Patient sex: M
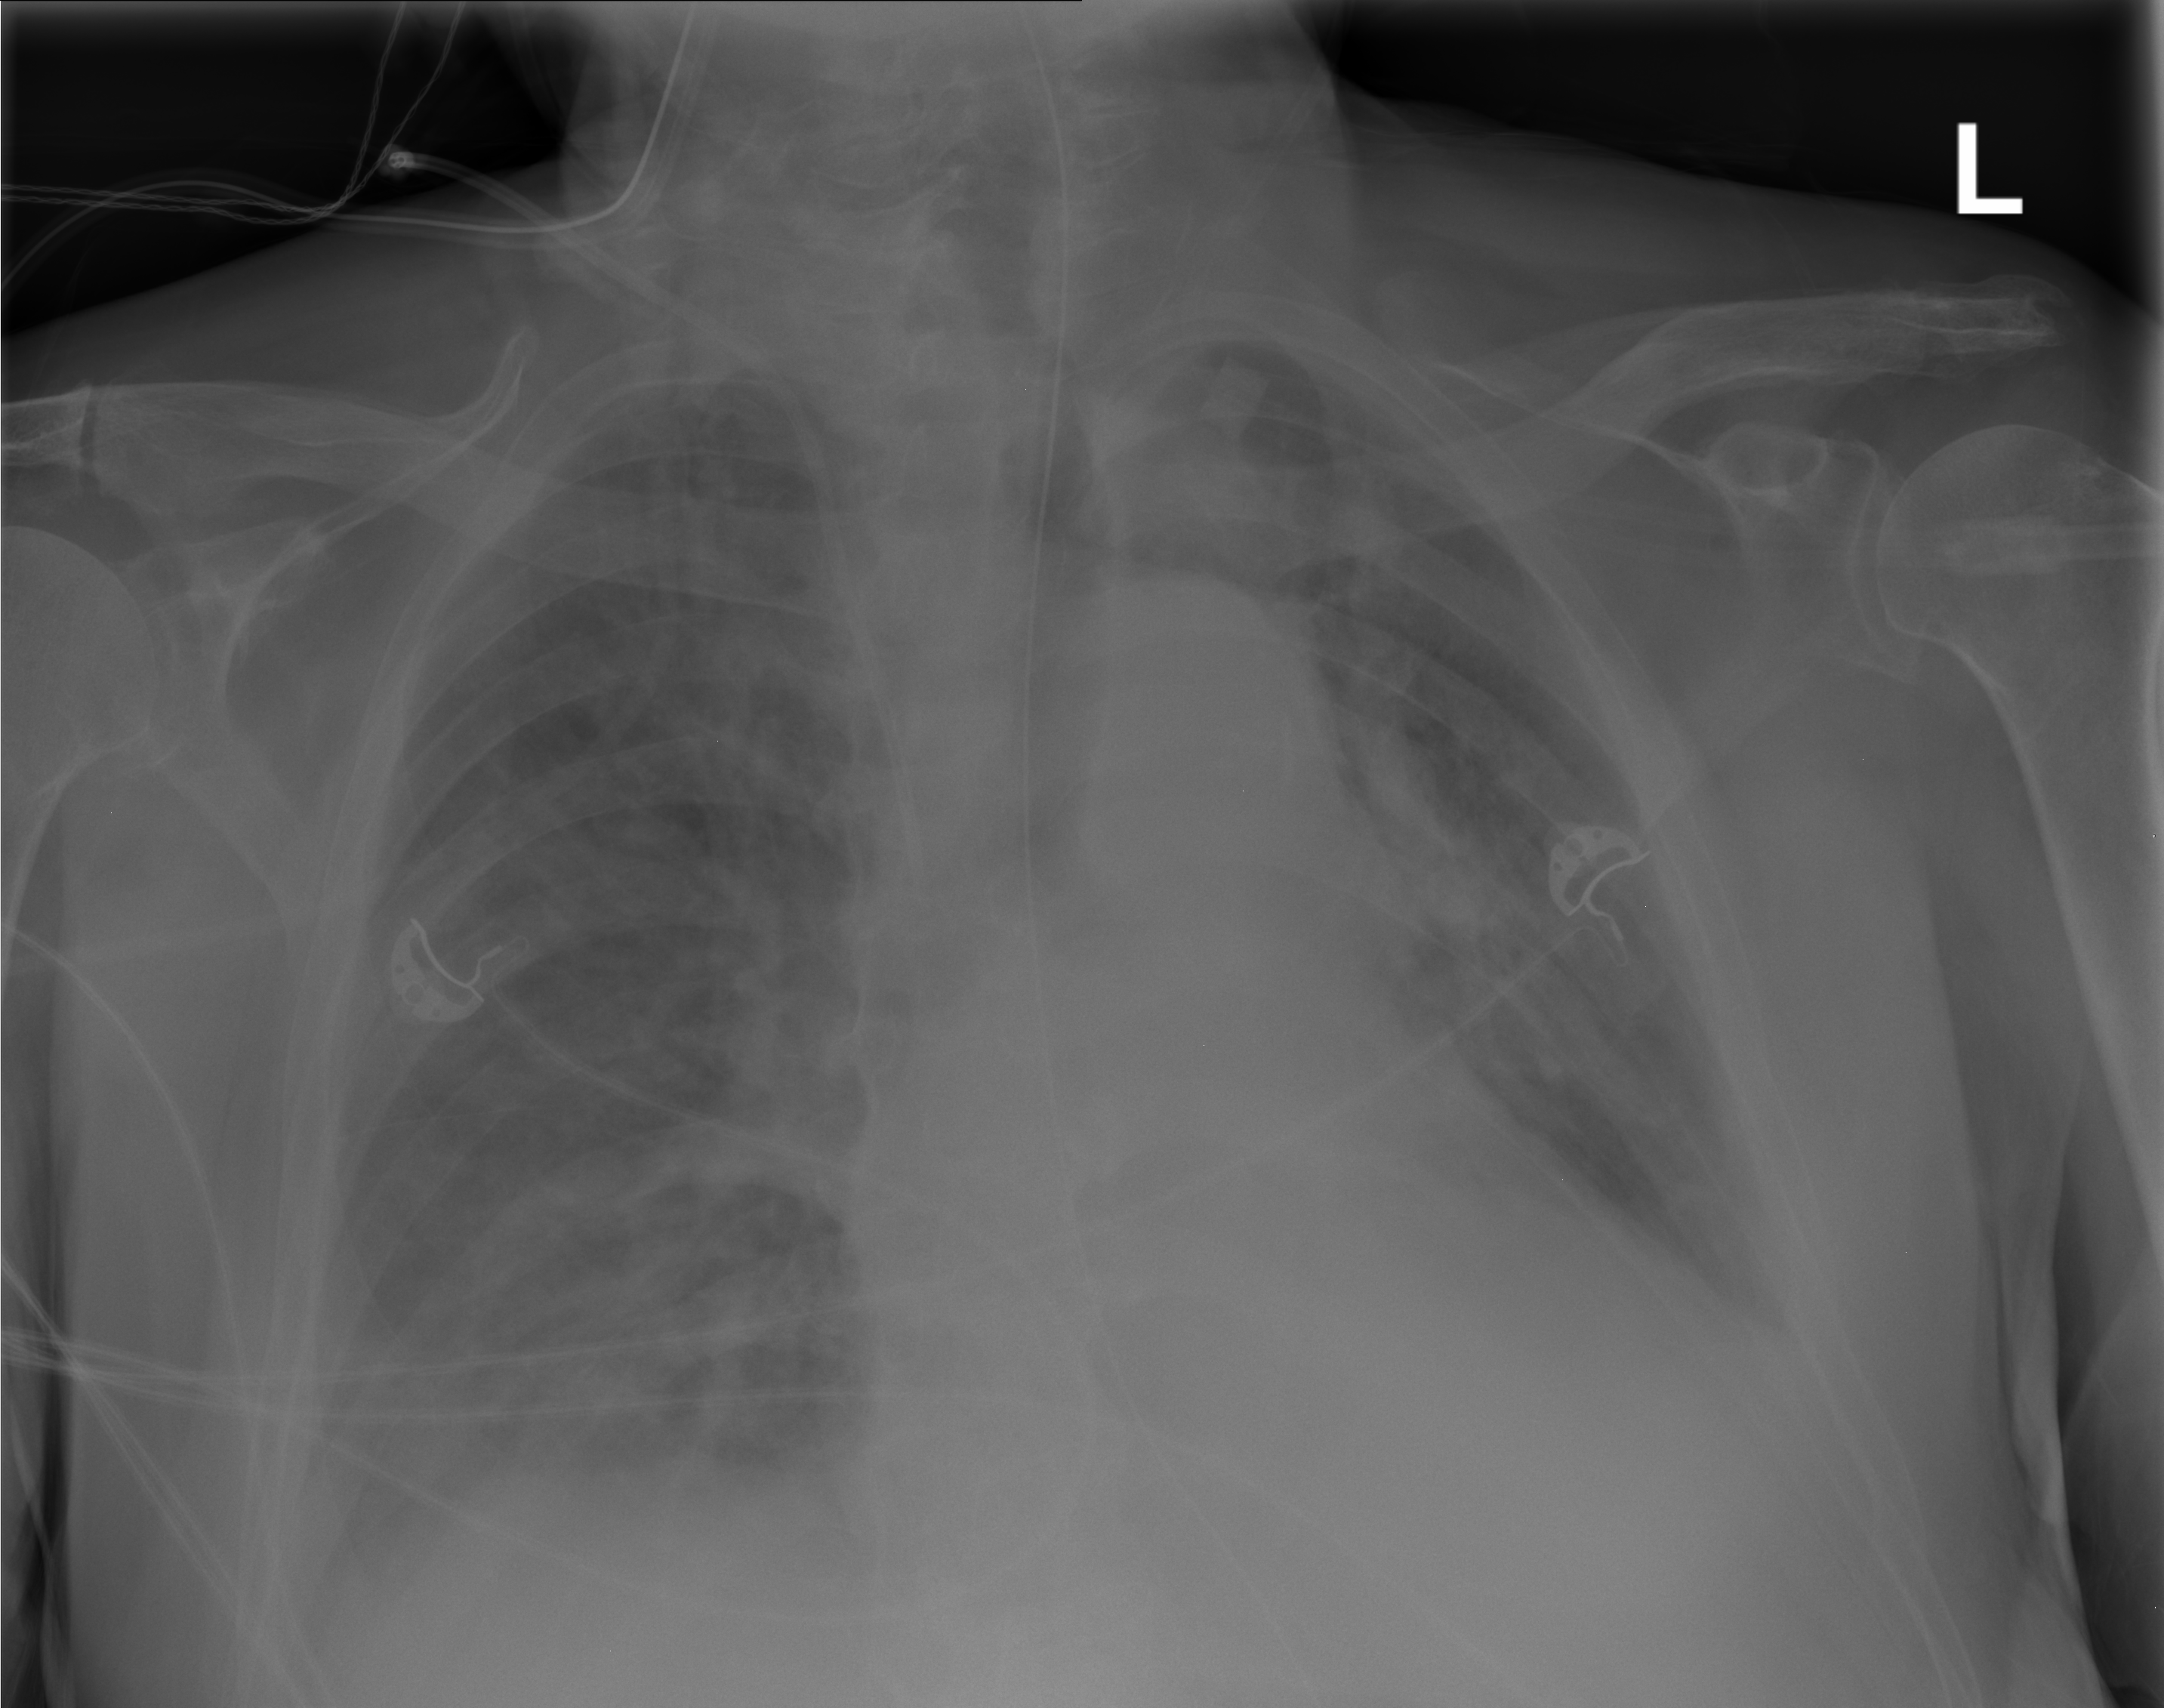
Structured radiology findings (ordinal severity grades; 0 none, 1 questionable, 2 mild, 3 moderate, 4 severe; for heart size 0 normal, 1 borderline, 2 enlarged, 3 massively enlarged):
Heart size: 2
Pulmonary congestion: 3
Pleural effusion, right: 0
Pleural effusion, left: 1
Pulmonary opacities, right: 2
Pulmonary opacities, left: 2
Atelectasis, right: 2
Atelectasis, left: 1